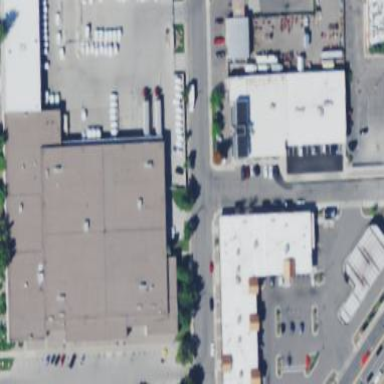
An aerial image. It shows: Building that serves as post office.